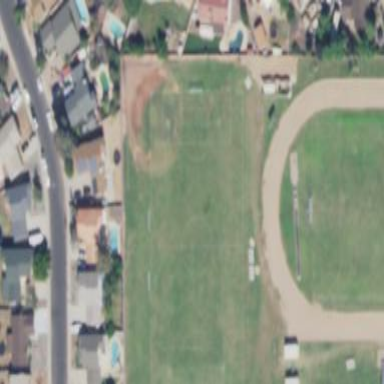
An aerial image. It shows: Soccer pitch for outdoor sports and leisure activities.